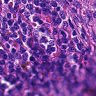
Metastatic tissue present: no